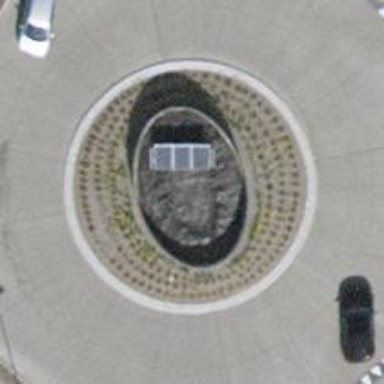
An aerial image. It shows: Secondary road with concrete surface that forms roundabout at the junction.